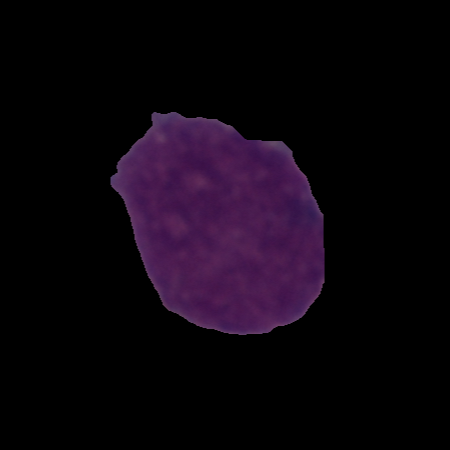
Label: cancer